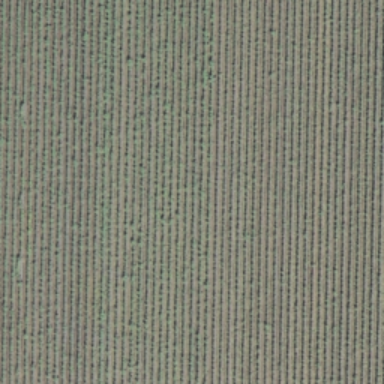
There is a piece of formland .